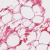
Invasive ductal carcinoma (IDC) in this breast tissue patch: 0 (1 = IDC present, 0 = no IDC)